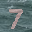
Label: 7